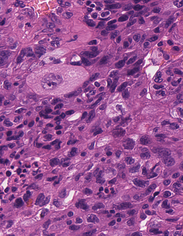
Tumor epithelial tissue: yes
Tumor-associated stroma tissue: no
Normal tissue: no